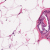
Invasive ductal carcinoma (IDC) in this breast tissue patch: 0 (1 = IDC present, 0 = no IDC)